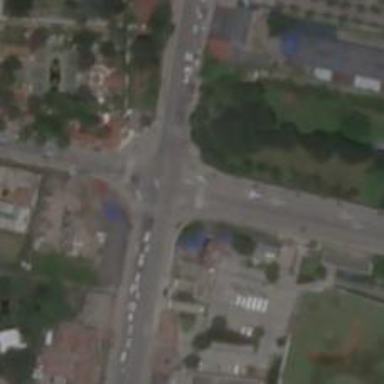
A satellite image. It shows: Crossing road.